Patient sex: M
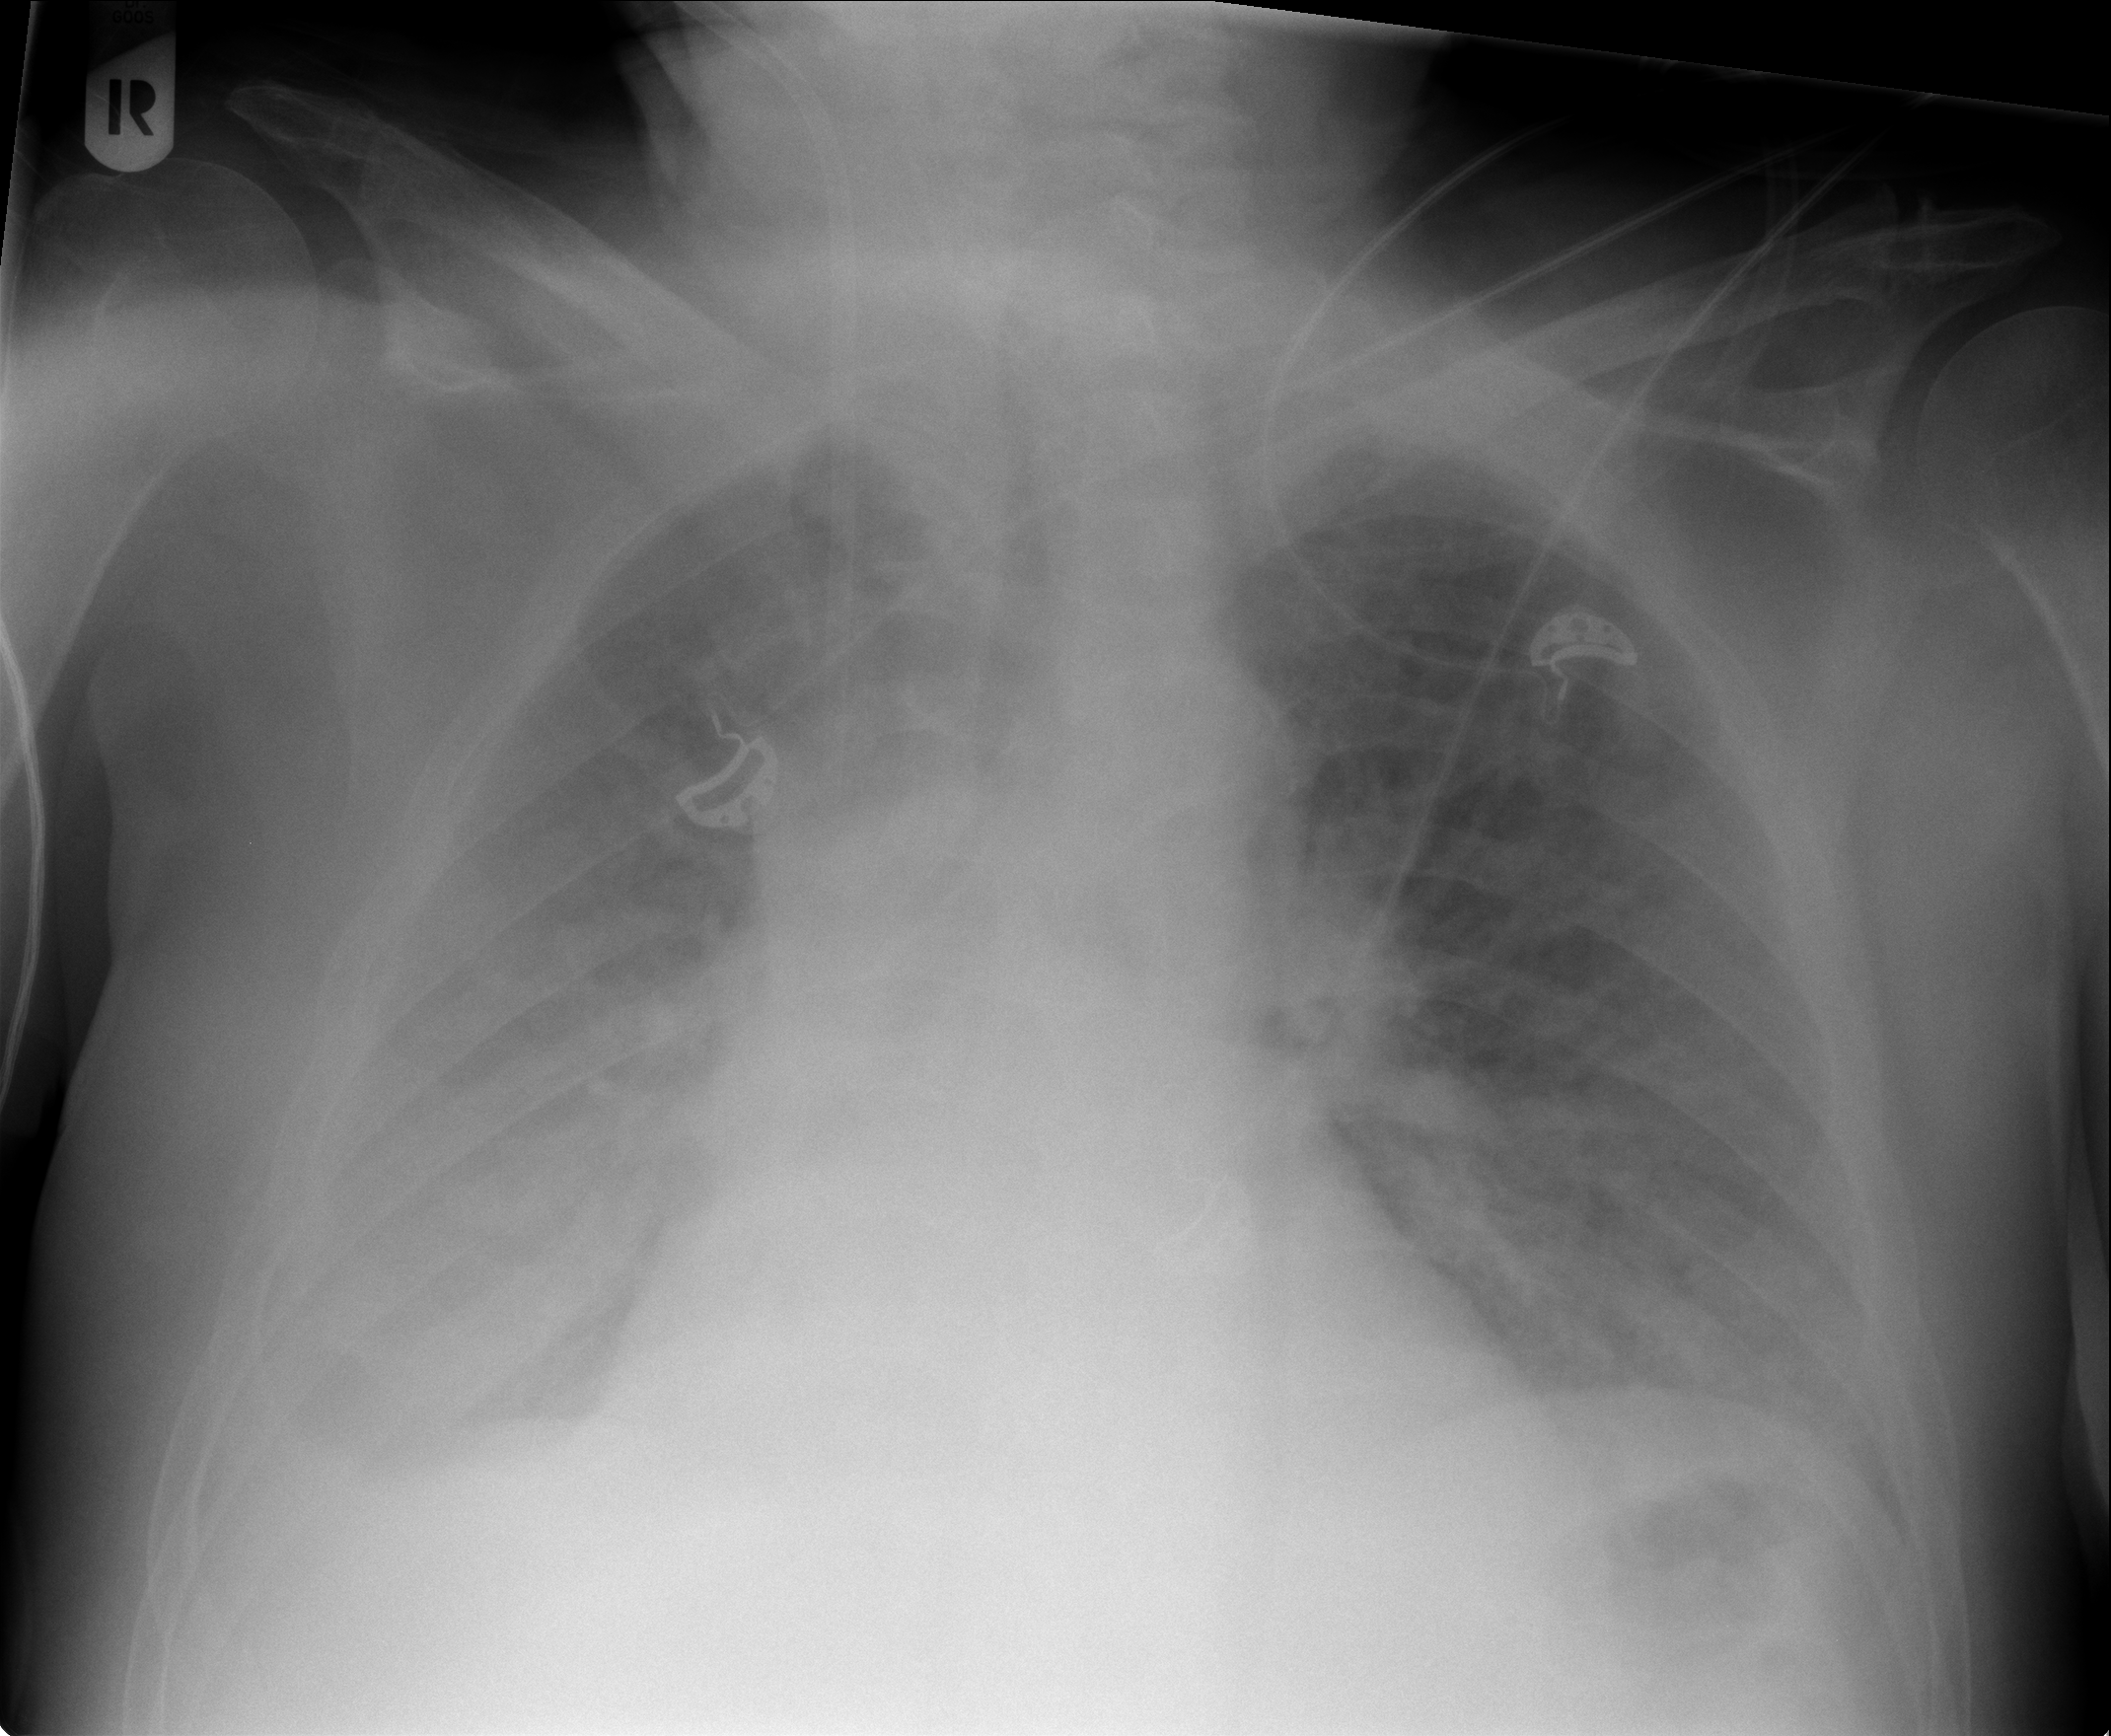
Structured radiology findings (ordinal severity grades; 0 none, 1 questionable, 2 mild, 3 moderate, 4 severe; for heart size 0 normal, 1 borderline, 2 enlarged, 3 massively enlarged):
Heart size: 2
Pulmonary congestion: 3
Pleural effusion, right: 3
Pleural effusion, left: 2
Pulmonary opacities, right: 0
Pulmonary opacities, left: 0
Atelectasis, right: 2
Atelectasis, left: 2